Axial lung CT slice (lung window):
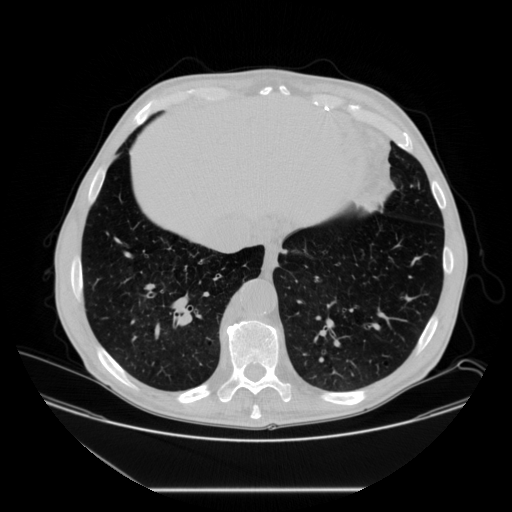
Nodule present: no